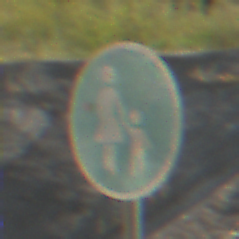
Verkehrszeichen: Gehweg
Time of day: MorningAfternoon
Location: Outdoor (Nature)
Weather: PartlyCloudy
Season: NotSpecified
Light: Natural